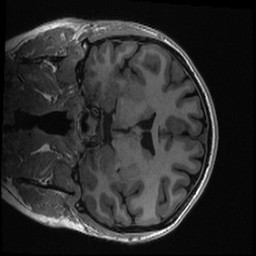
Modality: T1w
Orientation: coronal
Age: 27
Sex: female